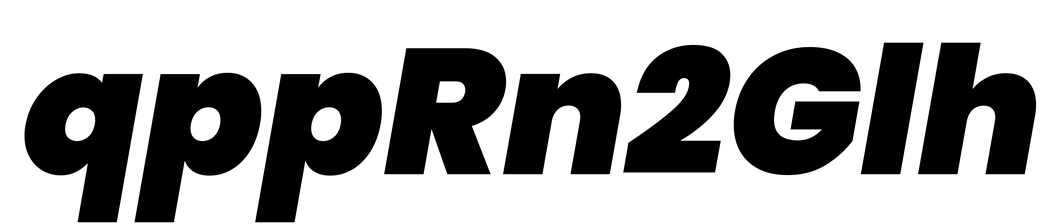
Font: Poppins-BlackItalic